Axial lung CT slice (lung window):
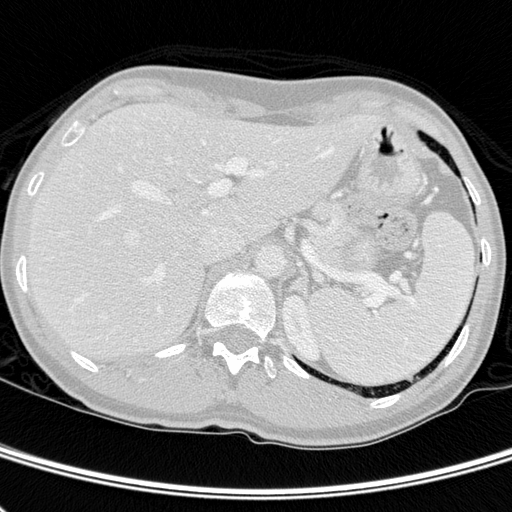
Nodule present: no